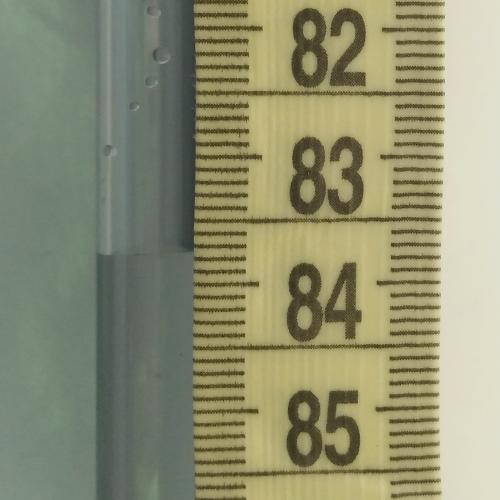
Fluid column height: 83.8 cm